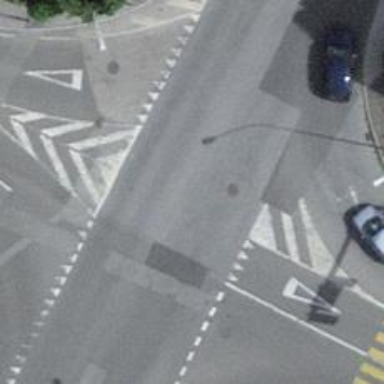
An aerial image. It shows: Road with traffic signals.